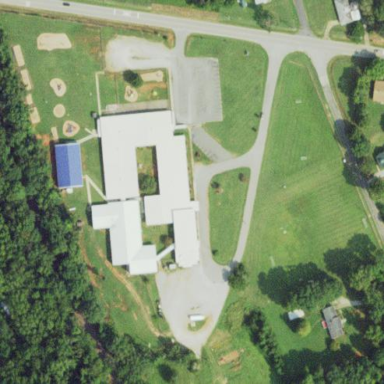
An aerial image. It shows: School.